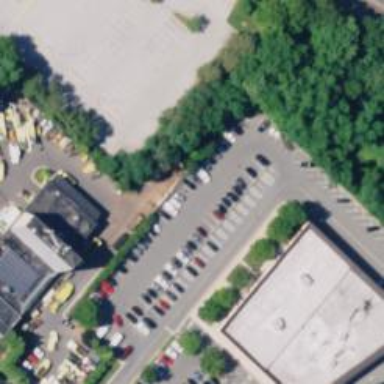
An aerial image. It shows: Parking space.